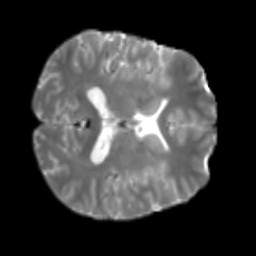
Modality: T2w
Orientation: axial
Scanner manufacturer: siemens
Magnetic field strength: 3 T
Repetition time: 4 s
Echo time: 0.0594 s